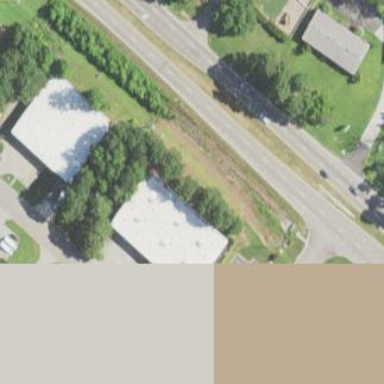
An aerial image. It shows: Commercial building.